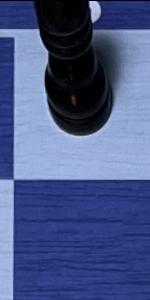
Label: Empty